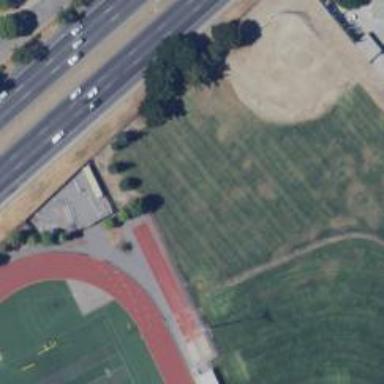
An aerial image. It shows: Athletics track located in leisure land area.